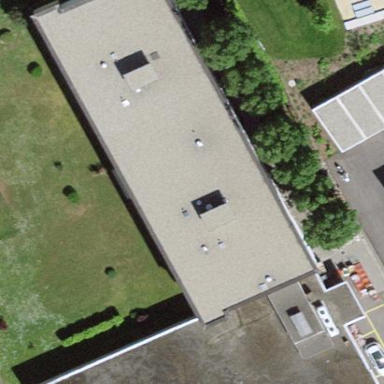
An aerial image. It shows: Supermarket building.